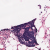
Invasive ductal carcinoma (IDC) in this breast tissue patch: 1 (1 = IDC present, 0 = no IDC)